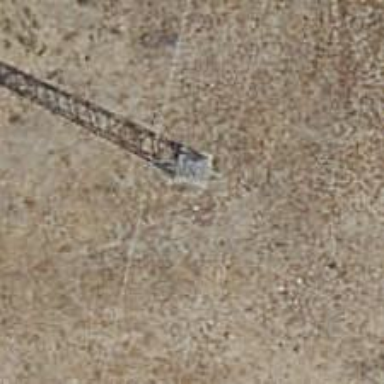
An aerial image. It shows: Power pole.